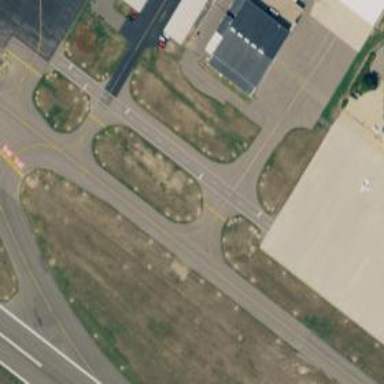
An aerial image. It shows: View of taxiway at the airport.